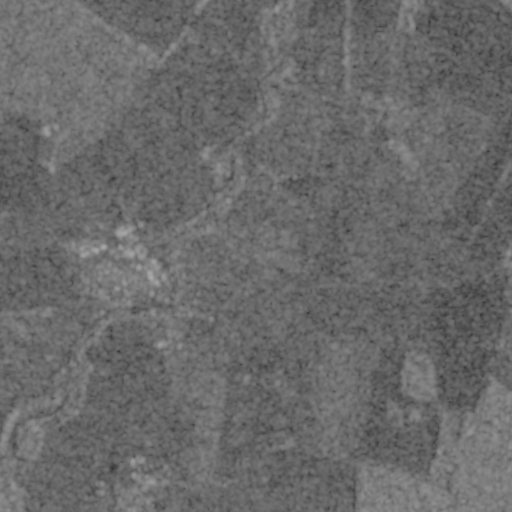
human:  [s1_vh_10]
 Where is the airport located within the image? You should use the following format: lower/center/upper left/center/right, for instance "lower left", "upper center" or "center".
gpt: The airport is located in the upper left of the image.
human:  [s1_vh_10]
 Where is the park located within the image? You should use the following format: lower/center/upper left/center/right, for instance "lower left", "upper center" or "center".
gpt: The park is located in the center left of the image.
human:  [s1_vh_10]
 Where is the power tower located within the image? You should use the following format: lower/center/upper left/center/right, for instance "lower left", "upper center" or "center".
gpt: The power tower is located in the center right of the image.
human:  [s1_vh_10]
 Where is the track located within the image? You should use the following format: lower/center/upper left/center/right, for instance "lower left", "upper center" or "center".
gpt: There is no track in the image.

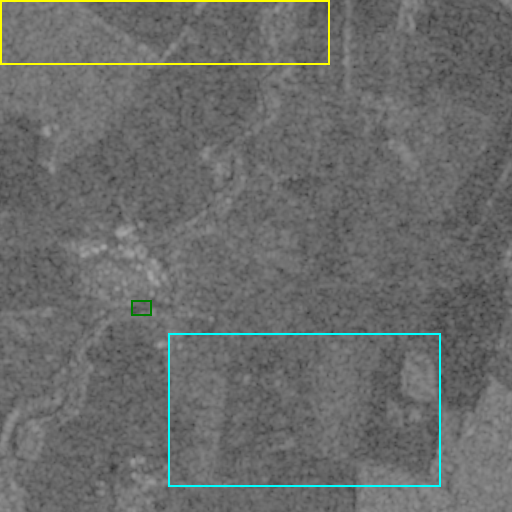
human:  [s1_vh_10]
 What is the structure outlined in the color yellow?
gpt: The structure outlined in yellow is an airport.
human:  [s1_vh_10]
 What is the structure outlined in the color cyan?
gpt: The structure outlined in cyan is a crop field.
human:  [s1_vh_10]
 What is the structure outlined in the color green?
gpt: The structure outlined in green is a park.
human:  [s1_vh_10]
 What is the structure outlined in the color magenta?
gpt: There is no magenta outline.